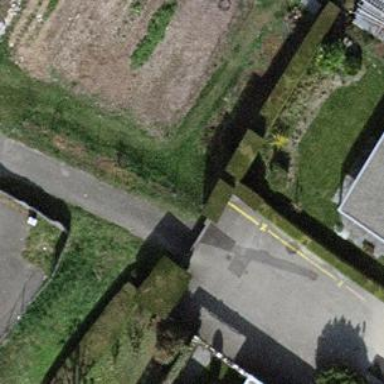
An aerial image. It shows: Gate.